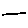
Label: line